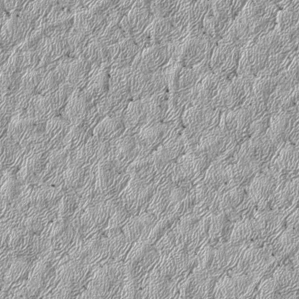
Label: frost